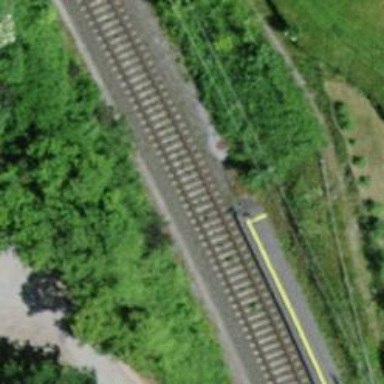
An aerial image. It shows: Single track railway with electrified contact line. The track type is main.